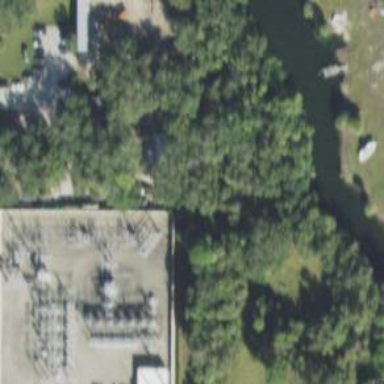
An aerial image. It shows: Switch for power supply.